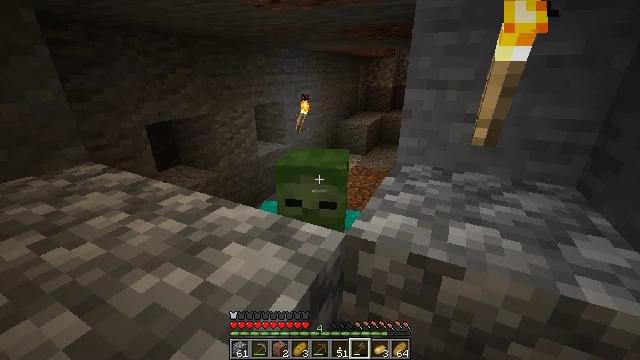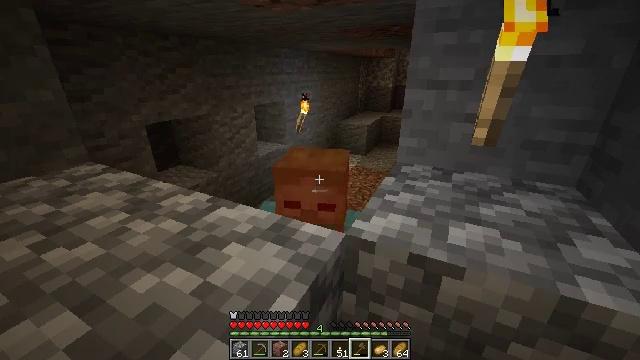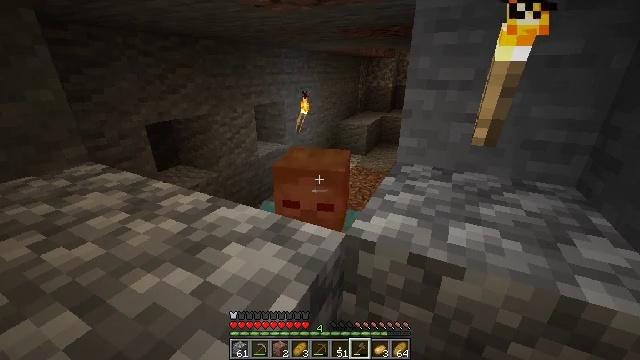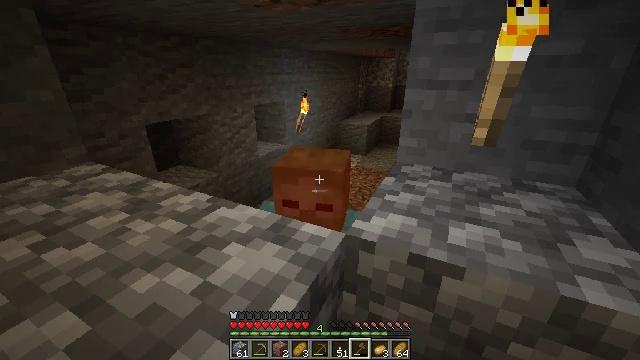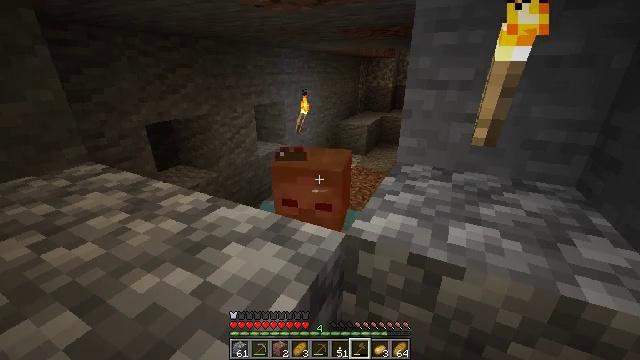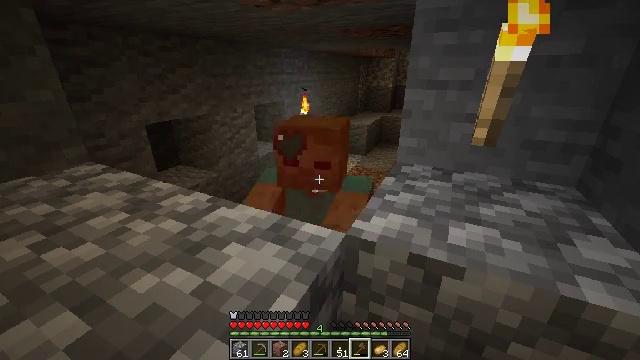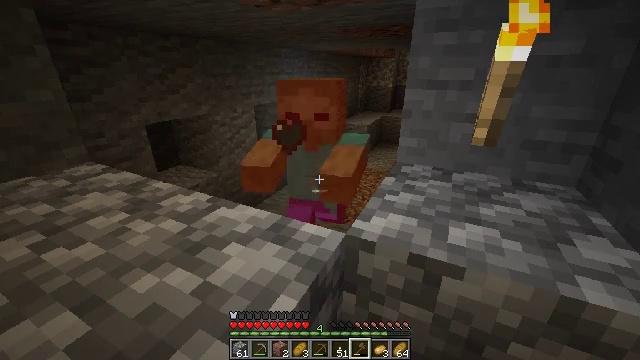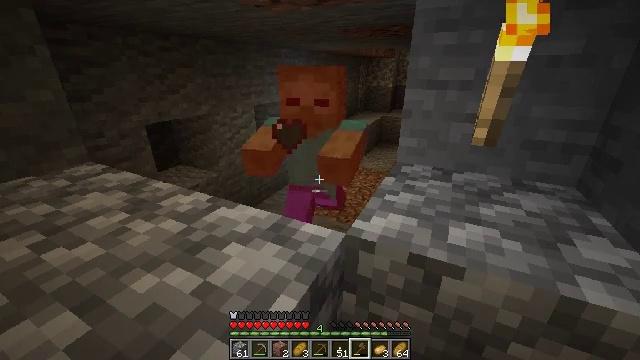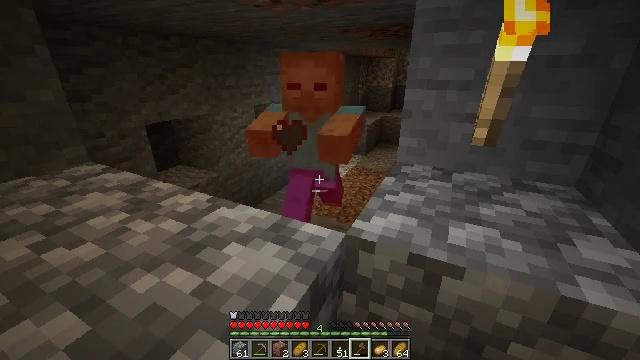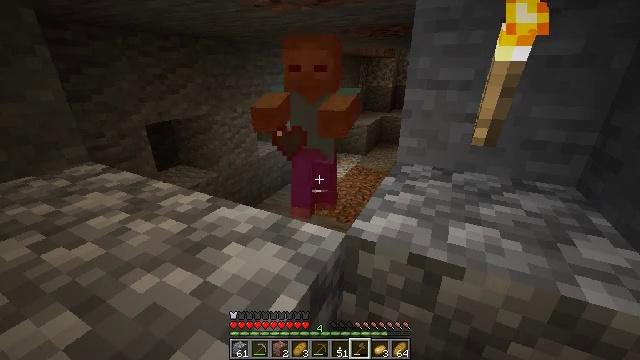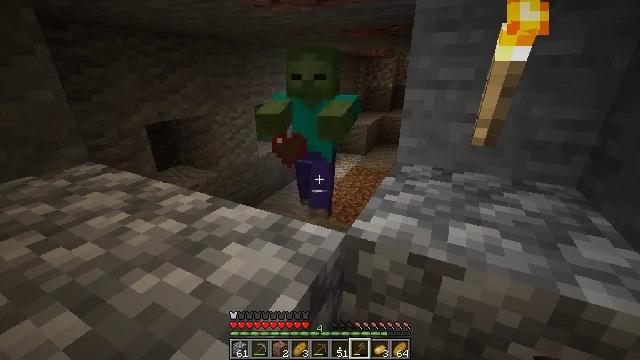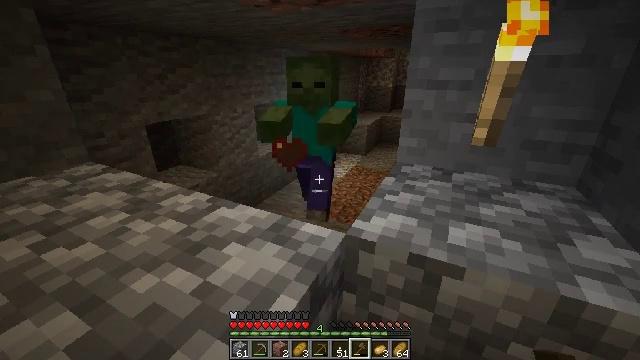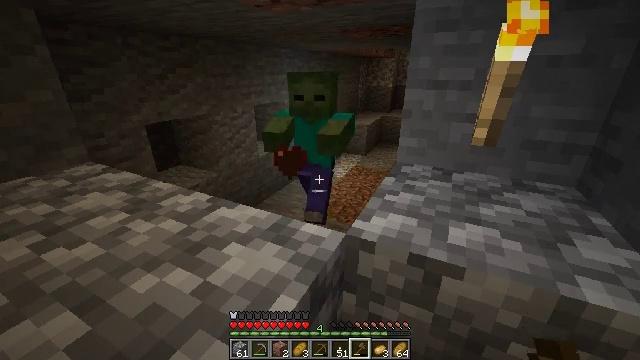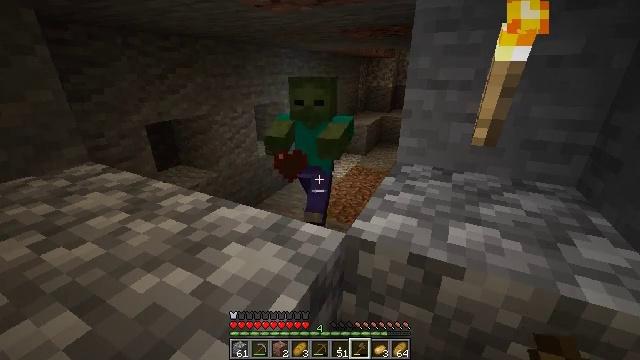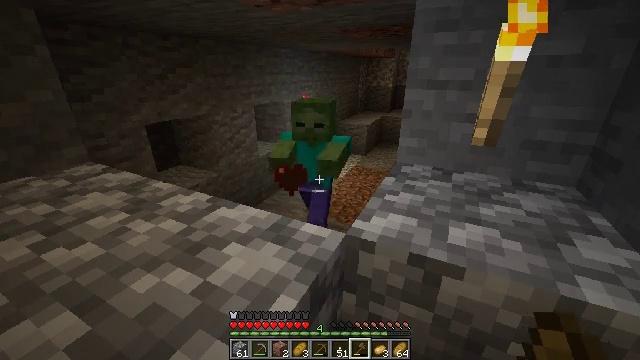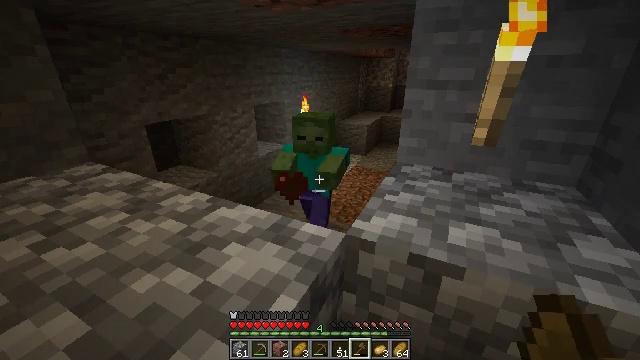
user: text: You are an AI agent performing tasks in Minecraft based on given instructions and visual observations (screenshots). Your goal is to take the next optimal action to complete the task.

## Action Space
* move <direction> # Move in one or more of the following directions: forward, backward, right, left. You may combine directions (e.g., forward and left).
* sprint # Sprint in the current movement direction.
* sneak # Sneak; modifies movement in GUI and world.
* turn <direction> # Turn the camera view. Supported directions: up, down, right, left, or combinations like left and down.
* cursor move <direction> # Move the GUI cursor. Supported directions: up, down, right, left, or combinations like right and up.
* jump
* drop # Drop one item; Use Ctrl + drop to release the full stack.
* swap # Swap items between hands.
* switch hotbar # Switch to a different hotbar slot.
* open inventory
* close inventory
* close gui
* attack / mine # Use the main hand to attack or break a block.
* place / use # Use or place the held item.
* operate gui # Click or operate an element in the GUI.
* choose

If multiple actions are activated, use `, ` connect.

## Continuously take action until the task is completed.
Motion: motion action
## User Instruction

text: Combat the zombie.
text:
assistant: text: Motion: no_op
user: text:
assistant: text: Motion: no_op
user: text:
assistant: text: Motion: no_op
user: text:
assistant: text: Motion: no_op
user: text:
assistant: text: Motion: no_op
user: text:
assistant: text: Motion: no_op
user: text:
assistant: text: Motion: no_op
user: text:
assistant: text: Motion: no_op
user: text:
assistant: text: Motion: no_op
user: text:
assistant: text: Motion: no_op
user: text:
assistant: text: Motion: no_op
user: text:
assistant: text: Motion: no_op
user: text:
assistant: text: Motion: no_op
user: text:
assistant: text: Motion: no_op
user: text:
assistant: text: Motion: no_op
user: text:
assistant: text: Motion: no_op
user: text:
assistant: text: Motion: no_op
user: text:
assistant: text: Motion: no_op
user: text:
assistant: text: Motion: no_op
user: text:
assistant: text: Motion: no_op
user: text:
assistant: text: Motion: no_op
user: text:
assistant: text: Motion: no_op
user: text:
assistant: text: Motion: no_op
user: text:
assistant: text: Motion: no_op
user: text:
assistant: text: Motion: no_op
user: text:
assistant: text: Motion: no_op
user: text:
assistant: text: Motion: no_op
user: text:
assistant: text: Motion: no_op
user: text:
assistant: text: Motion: no_op
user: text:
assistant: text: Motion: no_op